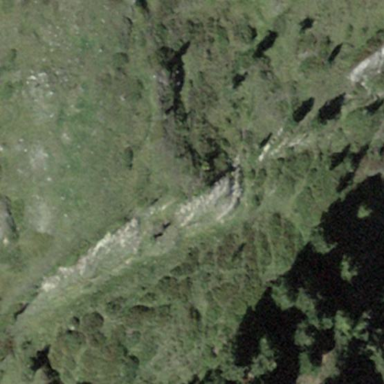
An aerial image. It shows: Natural scree.